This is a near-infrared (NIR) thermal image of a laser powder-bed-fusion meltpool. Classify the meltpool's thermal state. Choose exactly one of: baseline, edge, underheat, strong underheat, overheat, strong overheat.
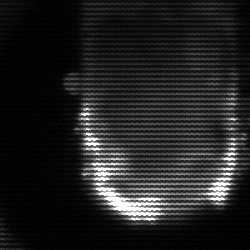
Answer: baseline